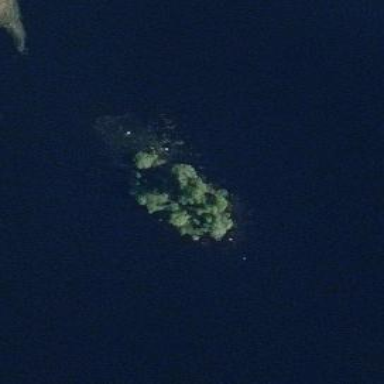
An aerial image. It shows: Islet.